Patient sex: M
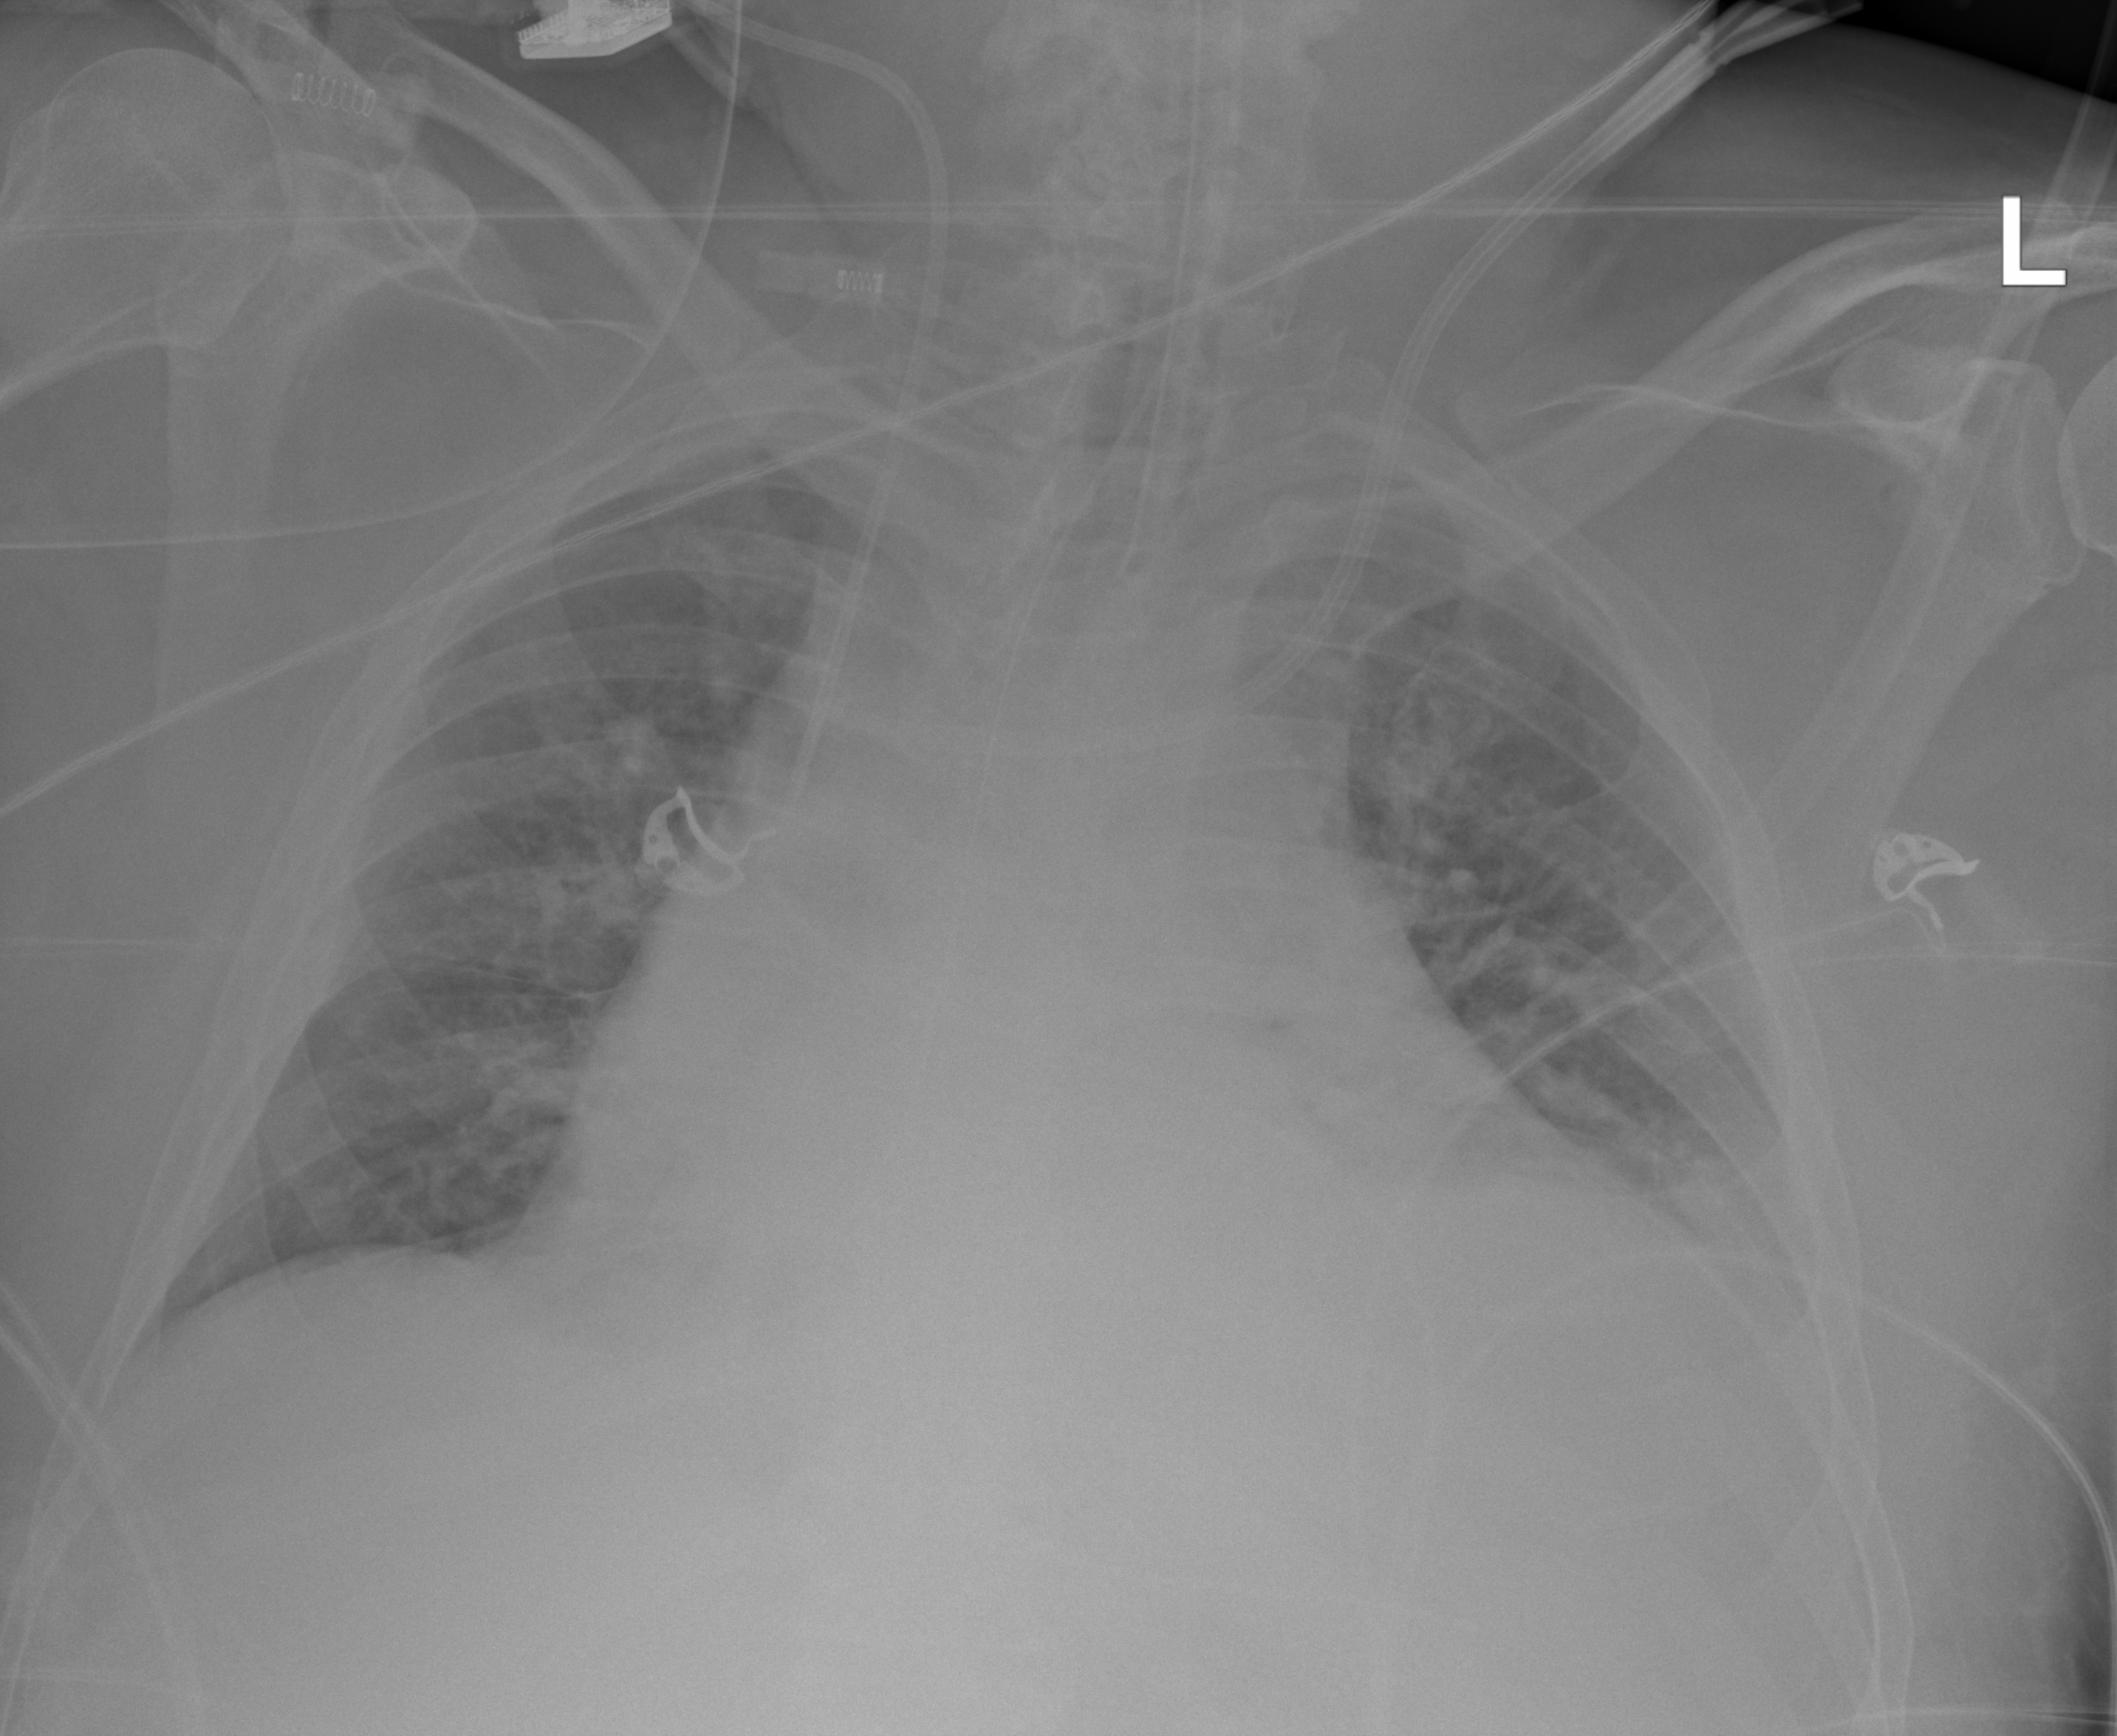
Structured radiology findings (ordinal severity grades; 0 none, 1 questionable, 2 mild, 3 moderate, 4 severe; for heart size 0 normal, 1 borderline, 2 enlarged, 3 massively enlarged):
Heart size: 2
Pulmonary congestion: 2
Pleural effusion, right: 0
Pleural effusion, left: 3
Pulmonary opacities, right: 0
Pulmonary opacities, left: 0
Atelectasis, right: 0
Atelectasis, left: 2